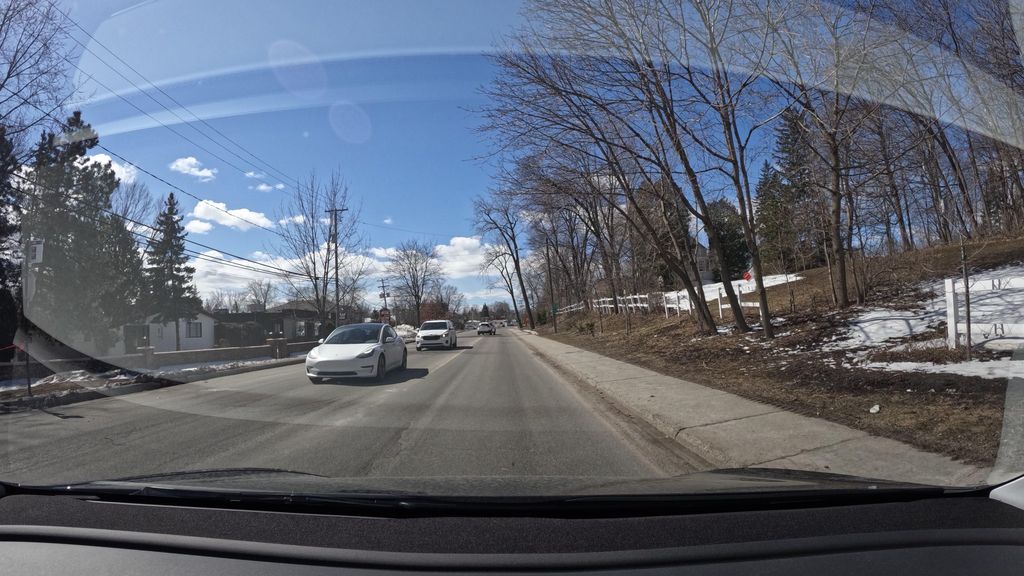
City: montreal